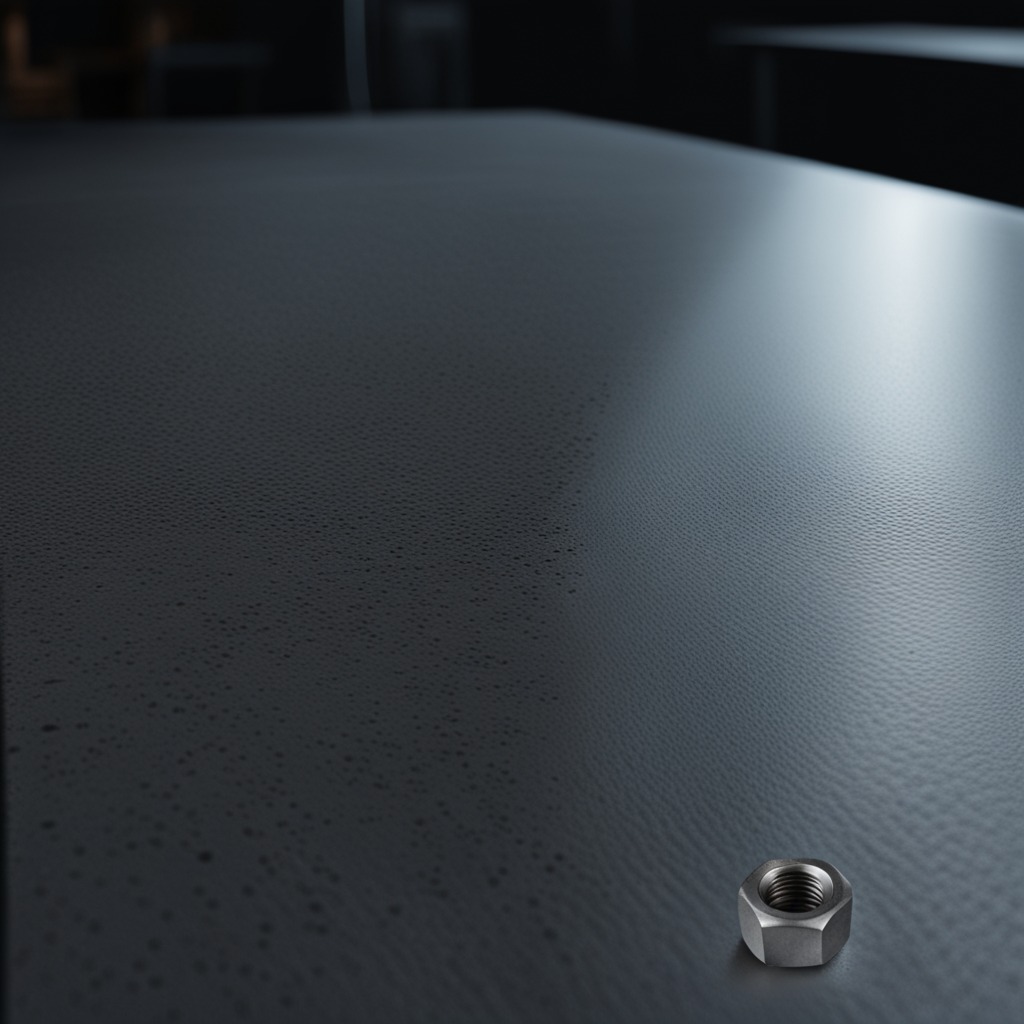
A metal nut is lying on a clean granite table inside a workshop at night.